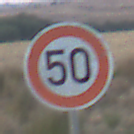
Verkehrszeichen: Geschwindigkeit50
Umgebung: Outdoor, Nature
Tageszeit: SunriseSunset
Wetter: Clear
Licht: Natural
Jahreszeit: Winter
Kontrast: LowContrast